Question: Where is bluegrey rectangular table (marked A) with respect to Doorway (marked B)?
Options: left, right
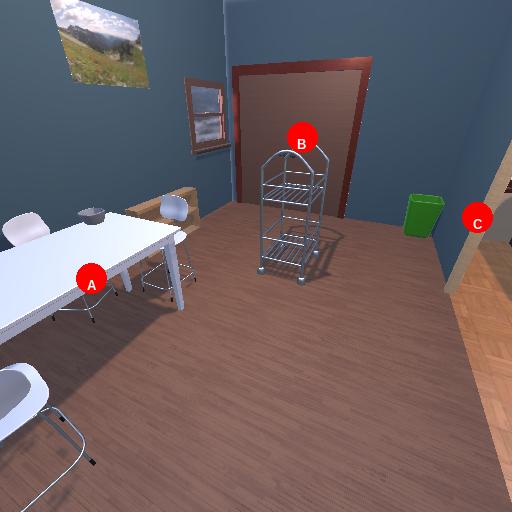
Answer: left